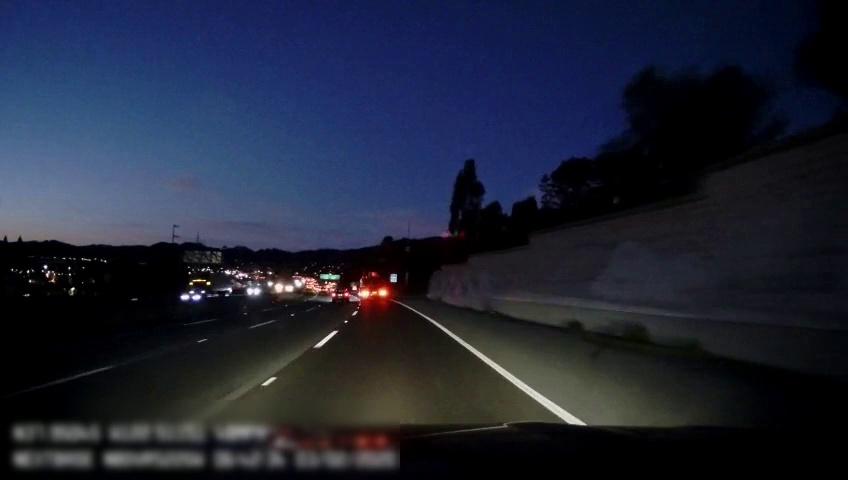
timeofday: Night
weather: Other
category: Drivable Space
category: Vehicles | Car
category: Vehicles | Truck
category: Vehicles | Car
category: Vehicles | Truck
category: Lanes | Current Lane
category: Lanes | Current Lane
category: Lanes | Alternate Lane
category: Lanes | Alternate Lane